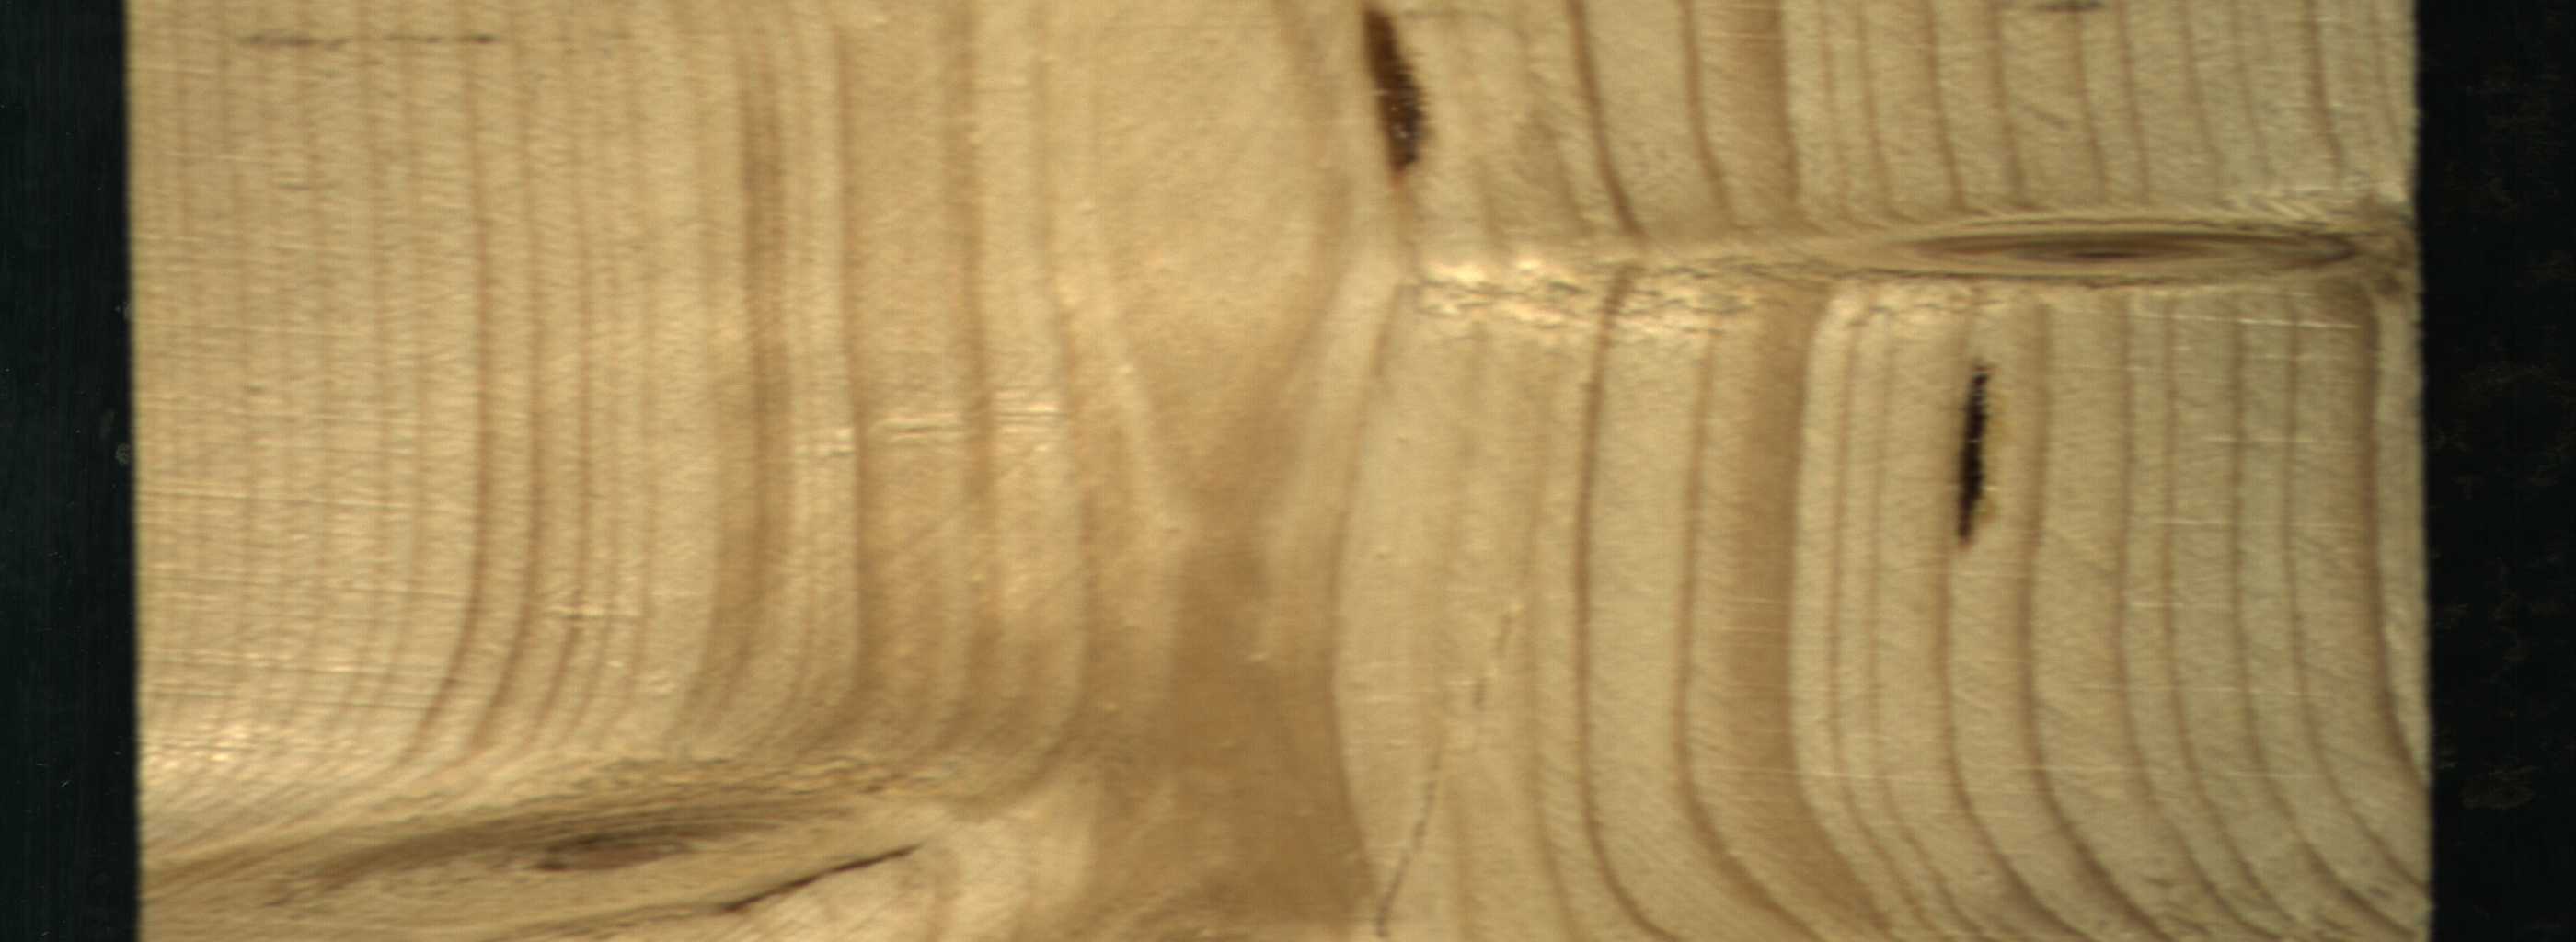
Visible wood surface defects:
resin
resin
Live_Knot
Live_Knot